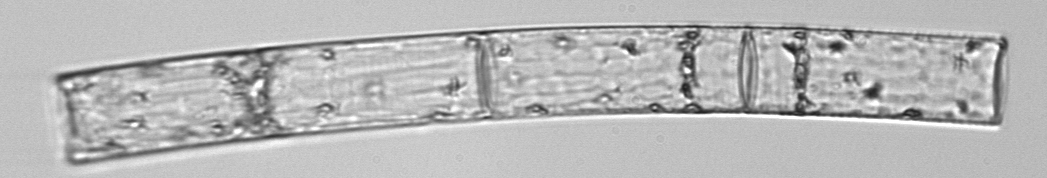
Label: Guinardia_flaccida